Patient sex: M
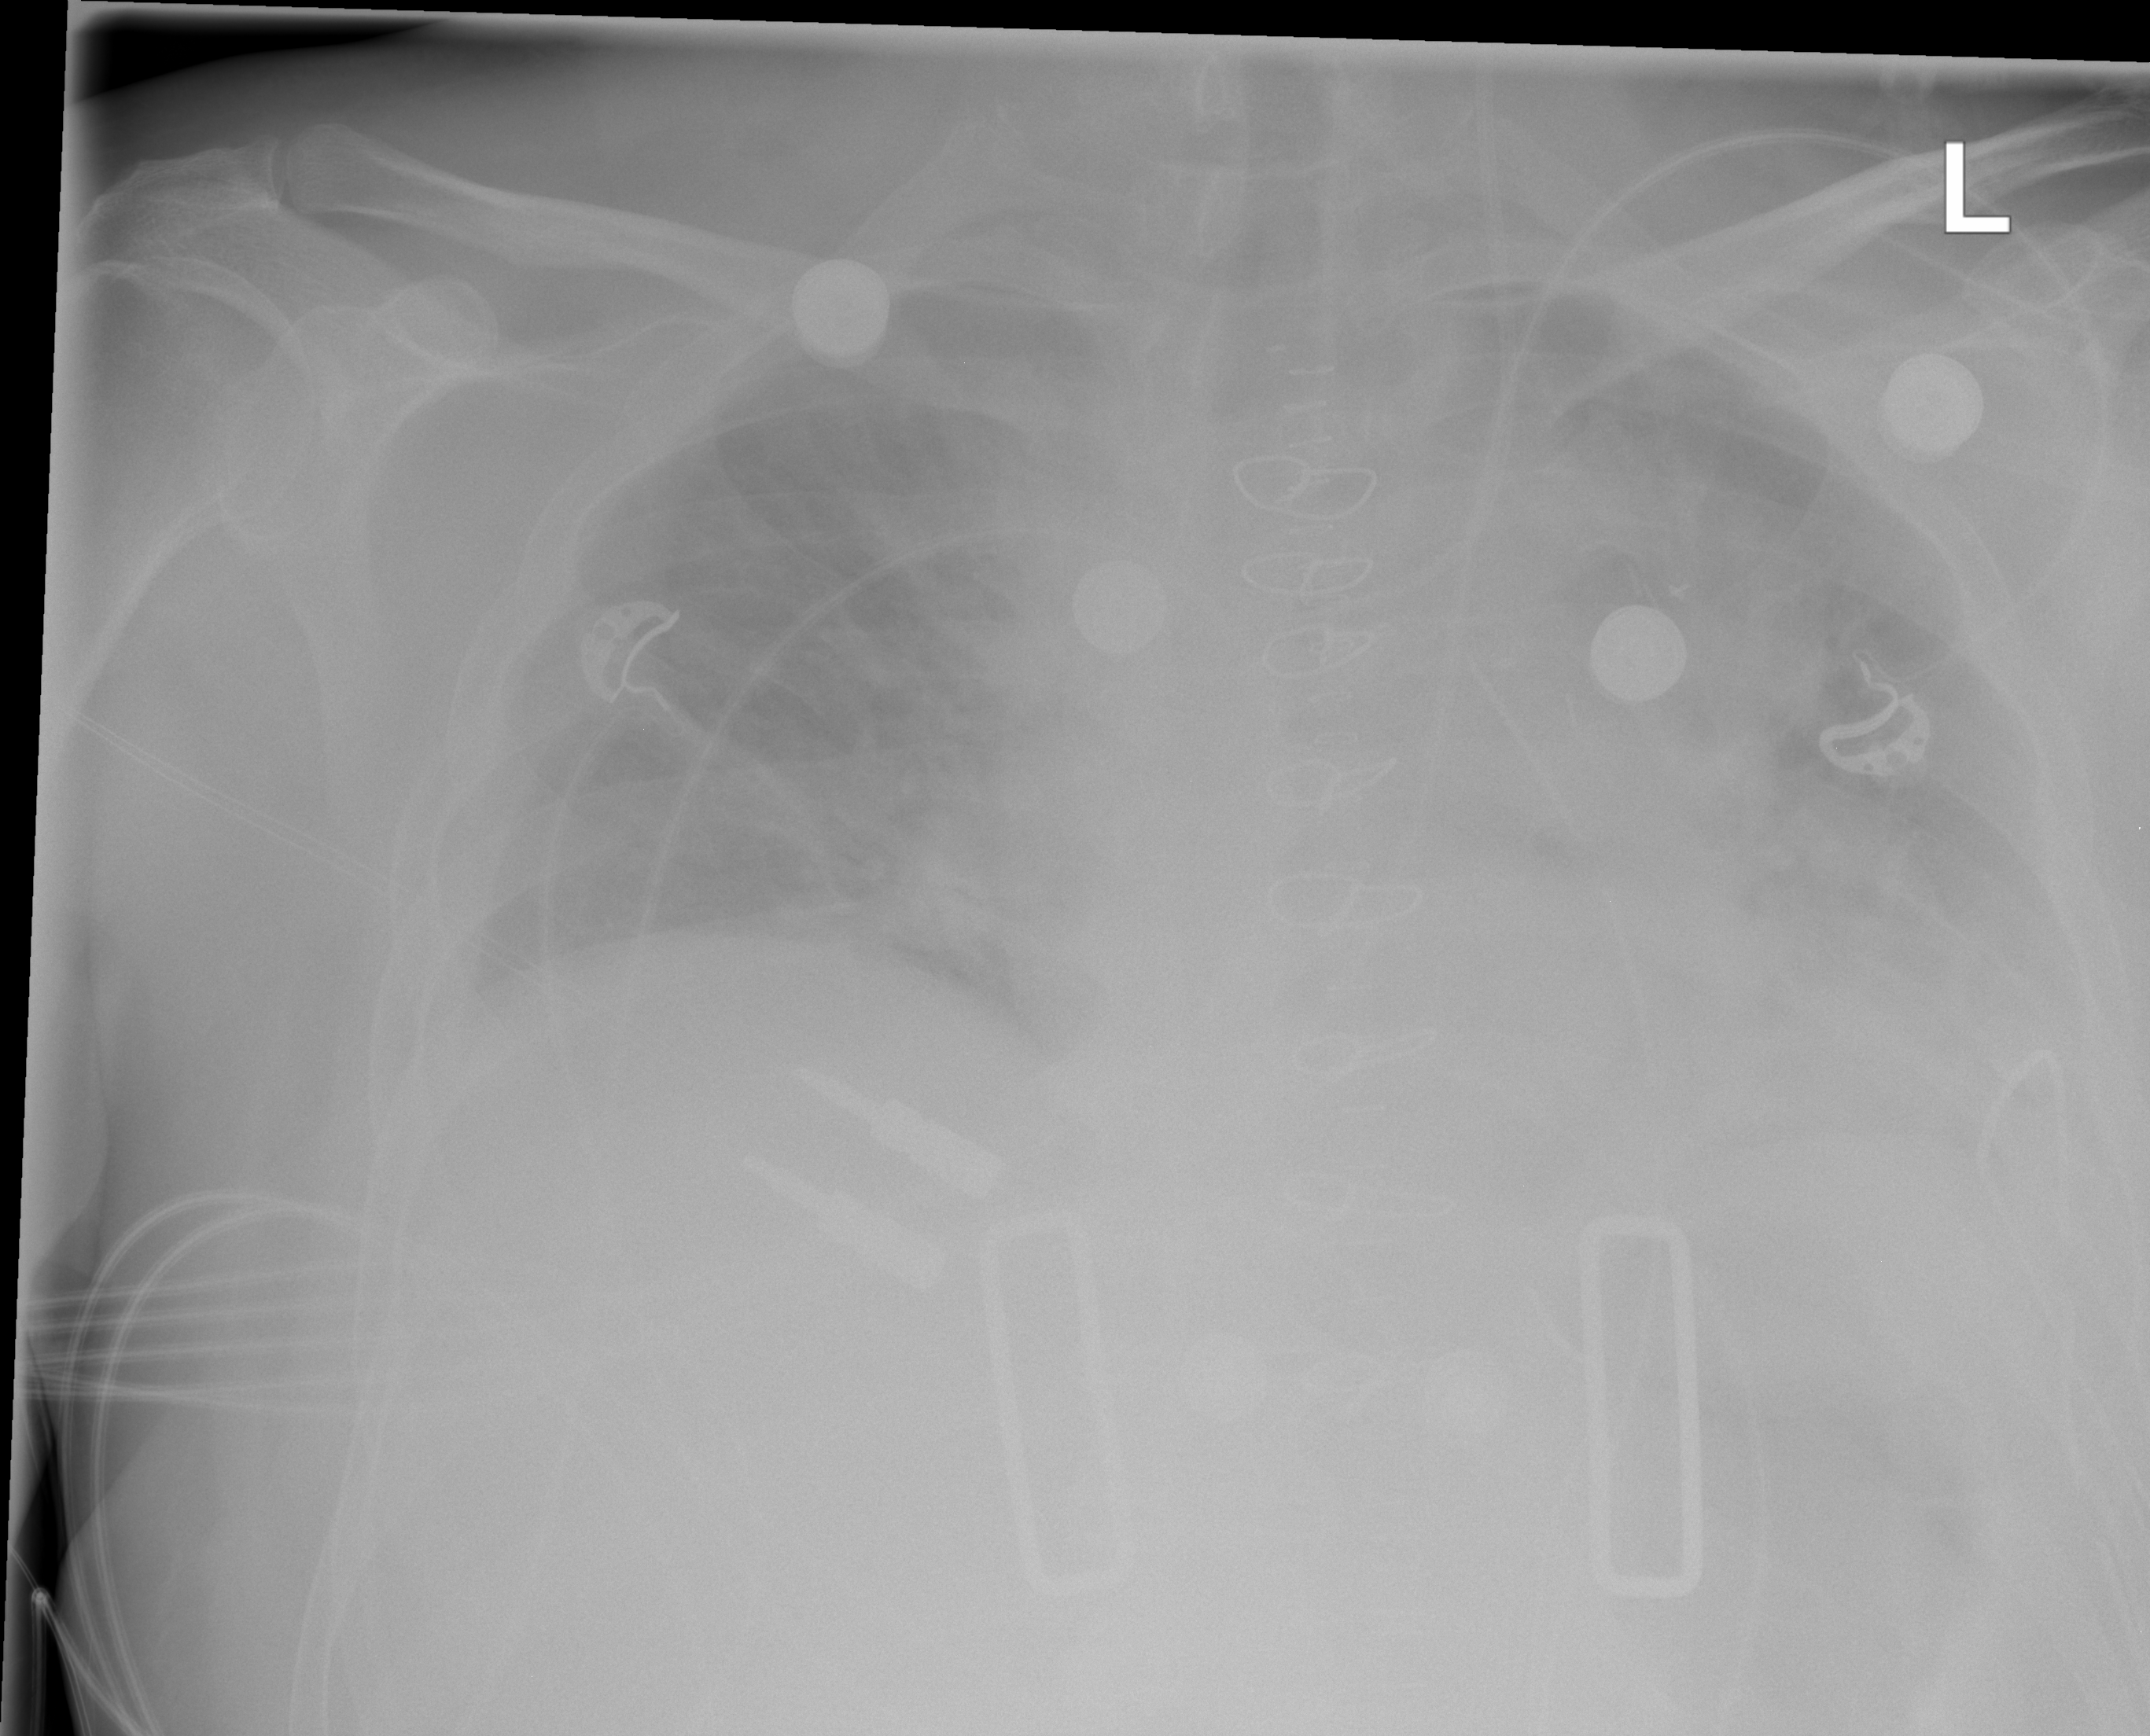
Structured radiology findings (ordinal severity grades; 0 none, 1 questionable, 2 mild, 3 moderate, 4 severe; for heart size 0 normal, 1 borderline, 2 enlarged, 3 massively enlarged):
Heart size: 2
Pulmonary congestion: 2
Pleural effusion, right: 2
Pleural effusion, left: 2
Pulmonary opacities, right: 2
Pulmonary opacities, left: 4
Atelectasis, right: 2
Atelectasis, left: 2